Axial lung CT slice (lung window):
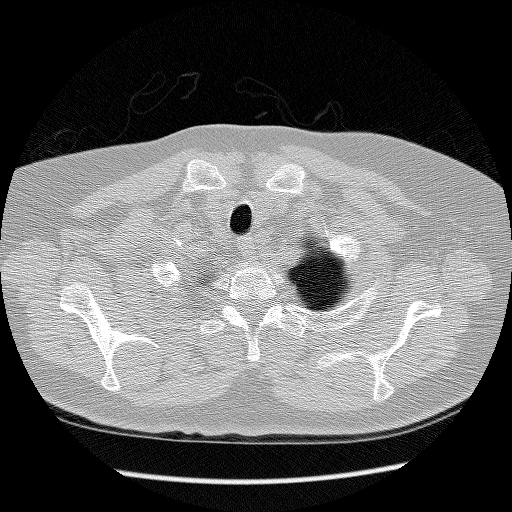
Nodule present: no